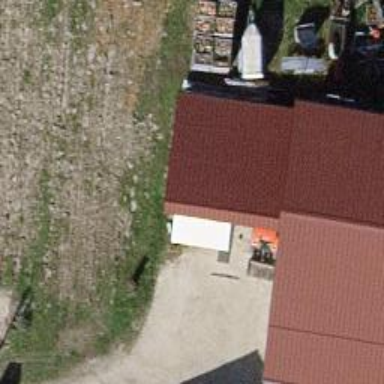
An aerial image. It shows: Farm auxiliary building.